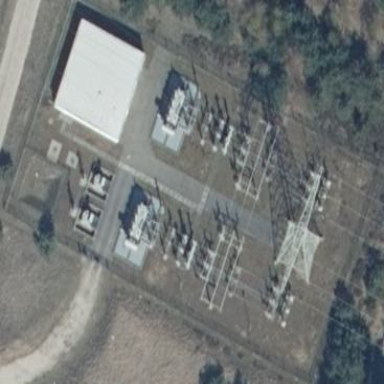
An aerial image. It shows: Distribution power substation secured by fence.